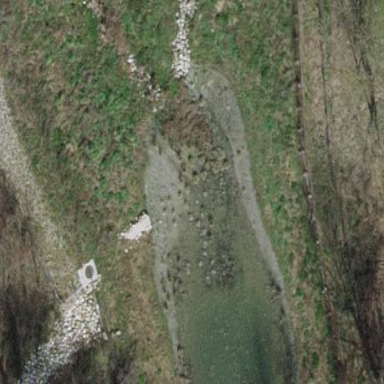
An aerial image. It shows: Marsh wetland.